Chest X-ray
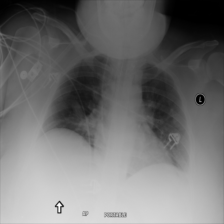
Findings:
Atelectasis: negative
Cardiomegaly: negative
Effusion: negative
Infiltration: negative
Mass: negative
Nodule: negative
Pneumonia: negative
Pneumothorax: negative
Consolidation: negative
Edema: negative
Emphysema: negative
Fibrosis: negative
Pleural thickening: negative
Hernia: negative